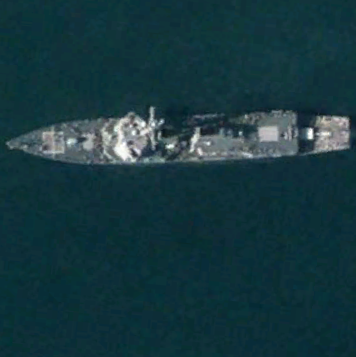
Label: destroyer